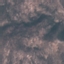
Label: HerbaceousVegetation